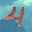
Label: 4